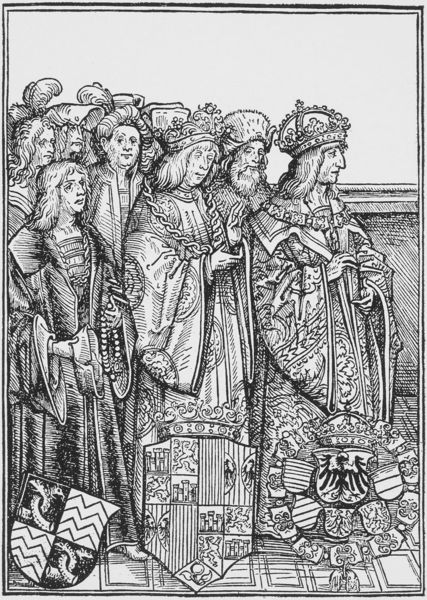
Titel: Haller Heiltumbuch
Künstler: Hans Burgkmair
Schlagwörter: adler, feder, umhang, weiß, menschen, hut, hüte, mund, männer, nase, schwarz, zeichnung, blick, herren, leute, muster, versammlung, gesichter, kappe, augen, federn, kragen, pelz, rahmen, ärmel, hände, gewand, adel, gewänder, krone, ohren, kette, grafik, rand, könig, halskette, schild, tusche, druck, stich, ketten, tinte, wappen, mittelalter, schlangen, umhänge, turban, 3, #rosenkranz